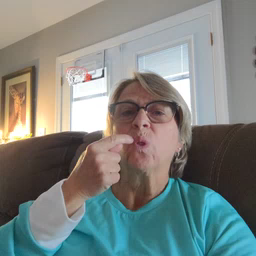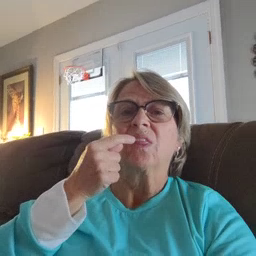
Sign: tooth